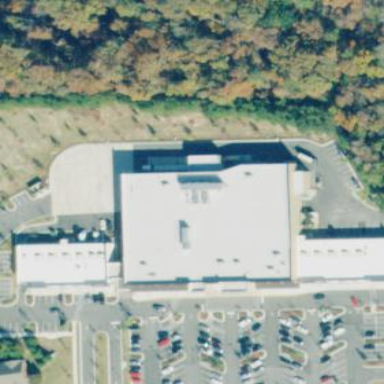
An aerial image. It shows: Building that houses supermarket.